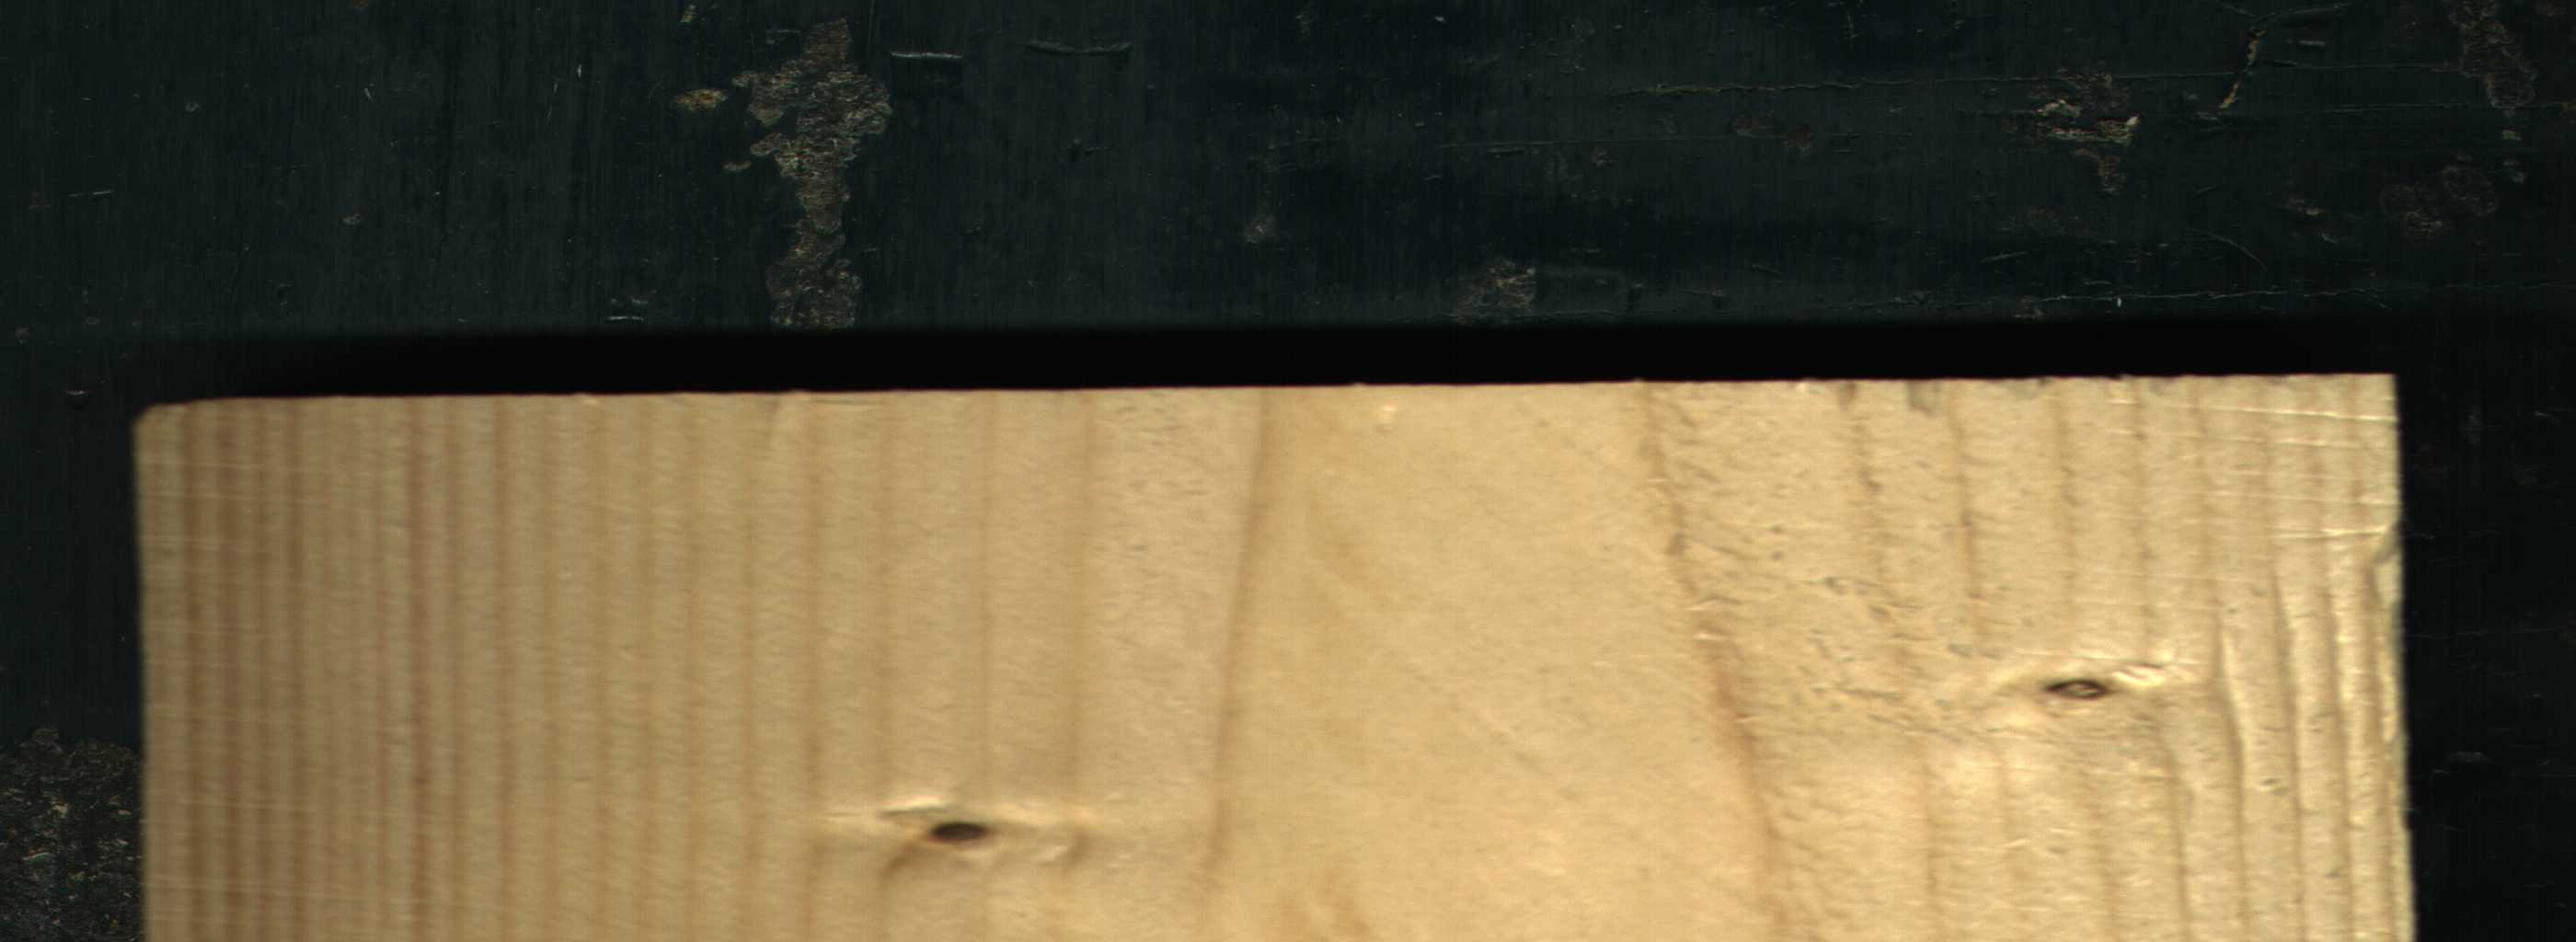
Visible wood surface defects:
Dead_Knot
Live_Knot